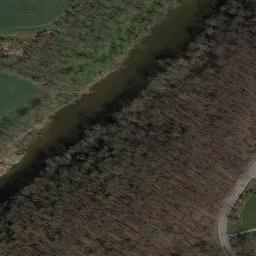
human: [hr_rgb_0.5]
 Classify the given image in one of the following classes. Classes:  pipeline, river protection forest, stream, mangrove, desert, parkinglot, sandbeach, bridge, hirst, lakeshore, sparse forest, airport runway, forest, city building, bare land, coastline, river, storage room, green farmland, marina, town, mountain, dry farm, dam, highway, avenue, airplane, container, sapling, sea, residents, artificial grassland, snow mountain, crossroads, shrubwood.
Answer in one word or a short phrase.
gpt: river